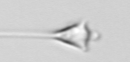
Label: Asterionellopsis_glacialis